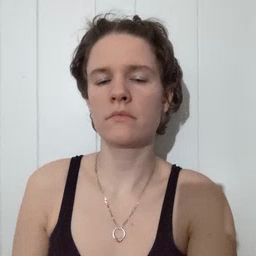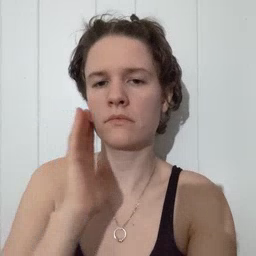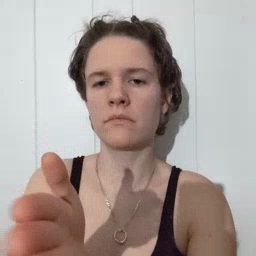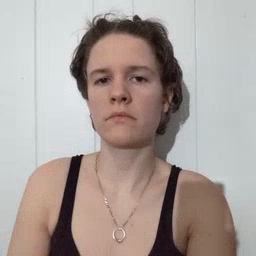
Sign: will